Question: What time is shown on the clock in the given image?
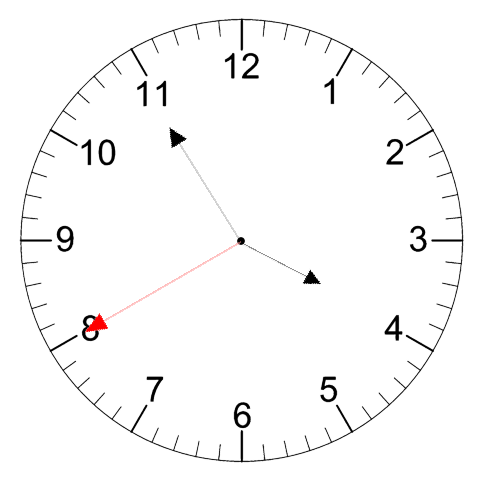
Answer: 03:54:40